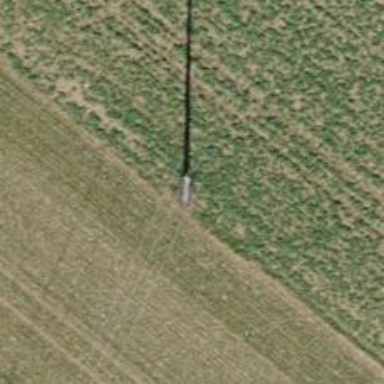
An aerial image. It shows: Minor power line.